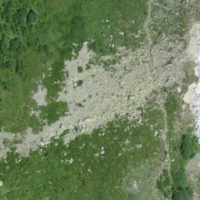
EUNIS habitat code: 31
Species observed at this site:
Lonicera caerulea